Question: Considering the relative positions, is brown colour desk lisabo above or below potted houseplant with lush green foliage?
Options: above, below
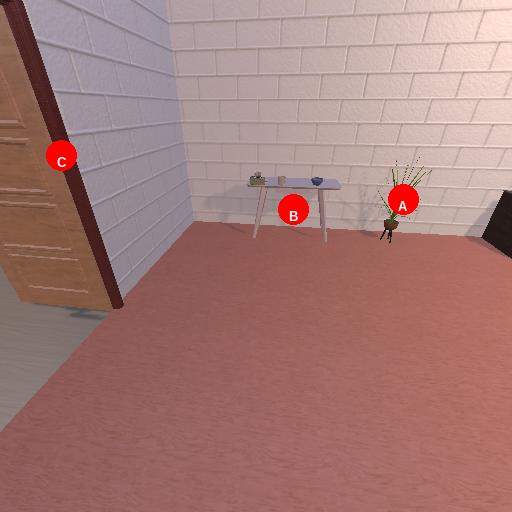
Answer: above